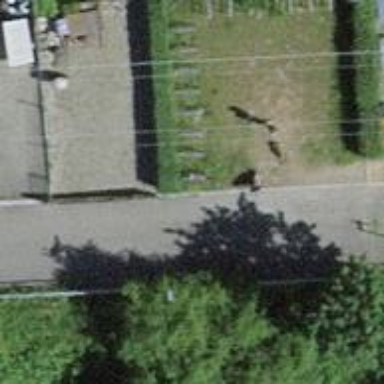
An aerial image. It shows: Bollard barrier.